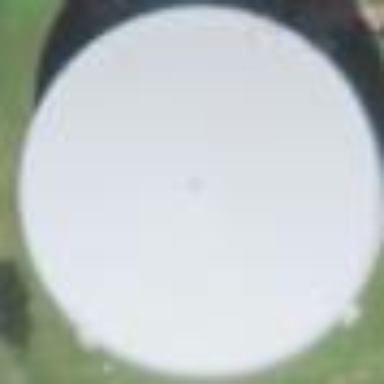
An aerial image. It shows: Silo.